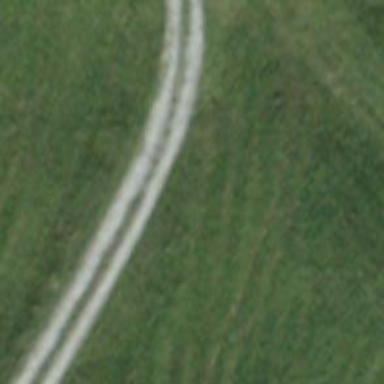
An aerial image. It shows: Track with grade 2 tracktype.